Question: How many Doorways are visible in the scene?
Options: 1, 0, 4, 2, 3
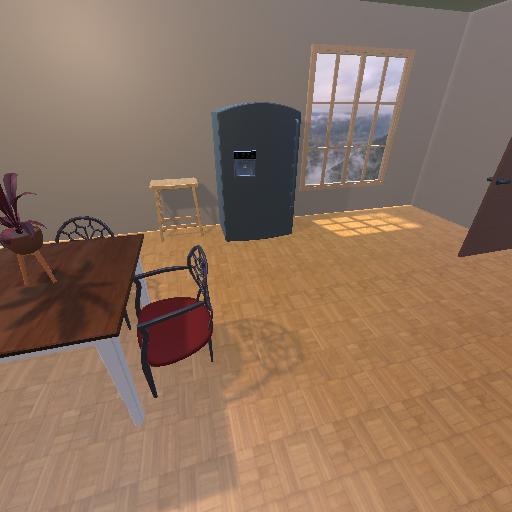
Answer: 1